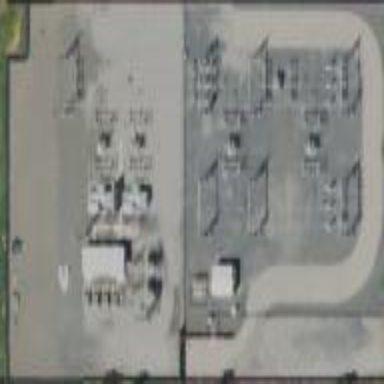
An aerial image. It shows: Substation for power.